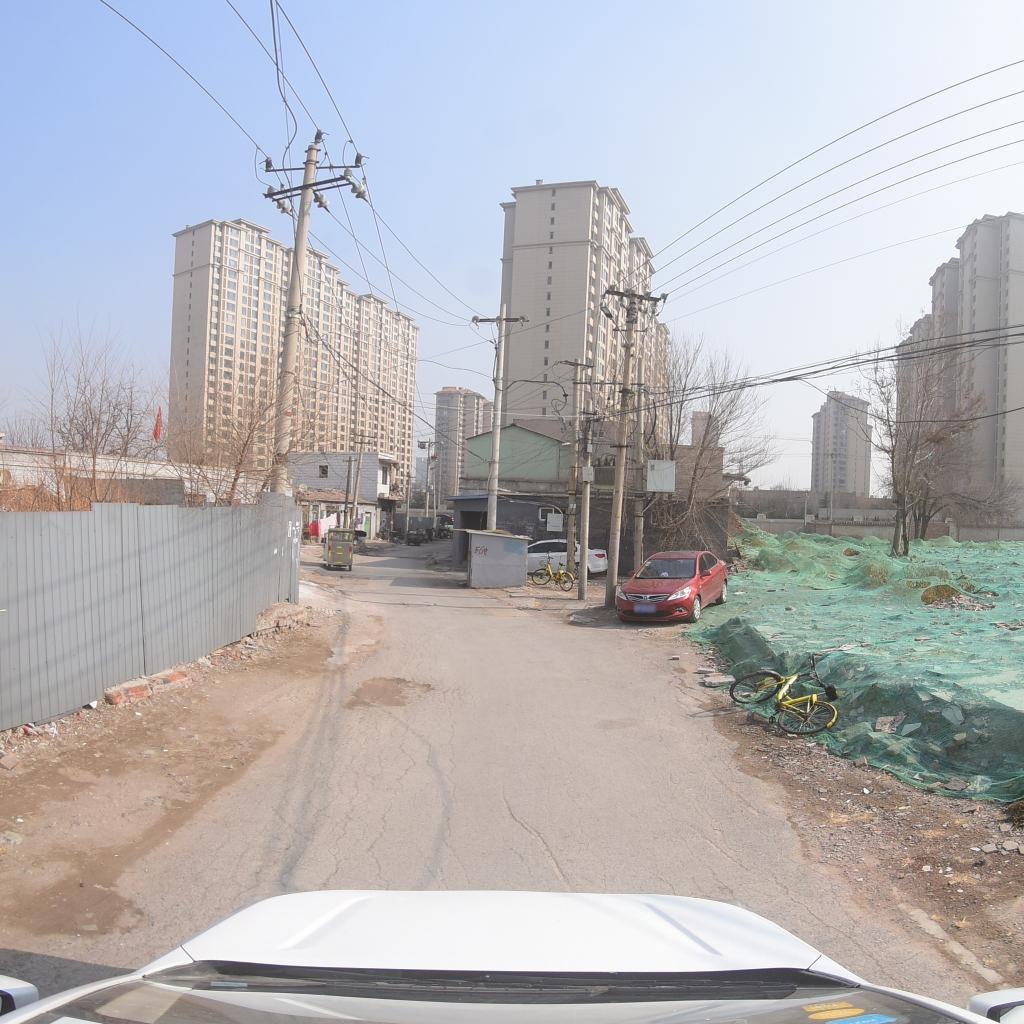
Region: Fengtai
Road damage annotations: alligator crack, pothole, longitudinal crack, alligator crack